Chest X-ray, AP view. Patient: 54 years old, sex M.
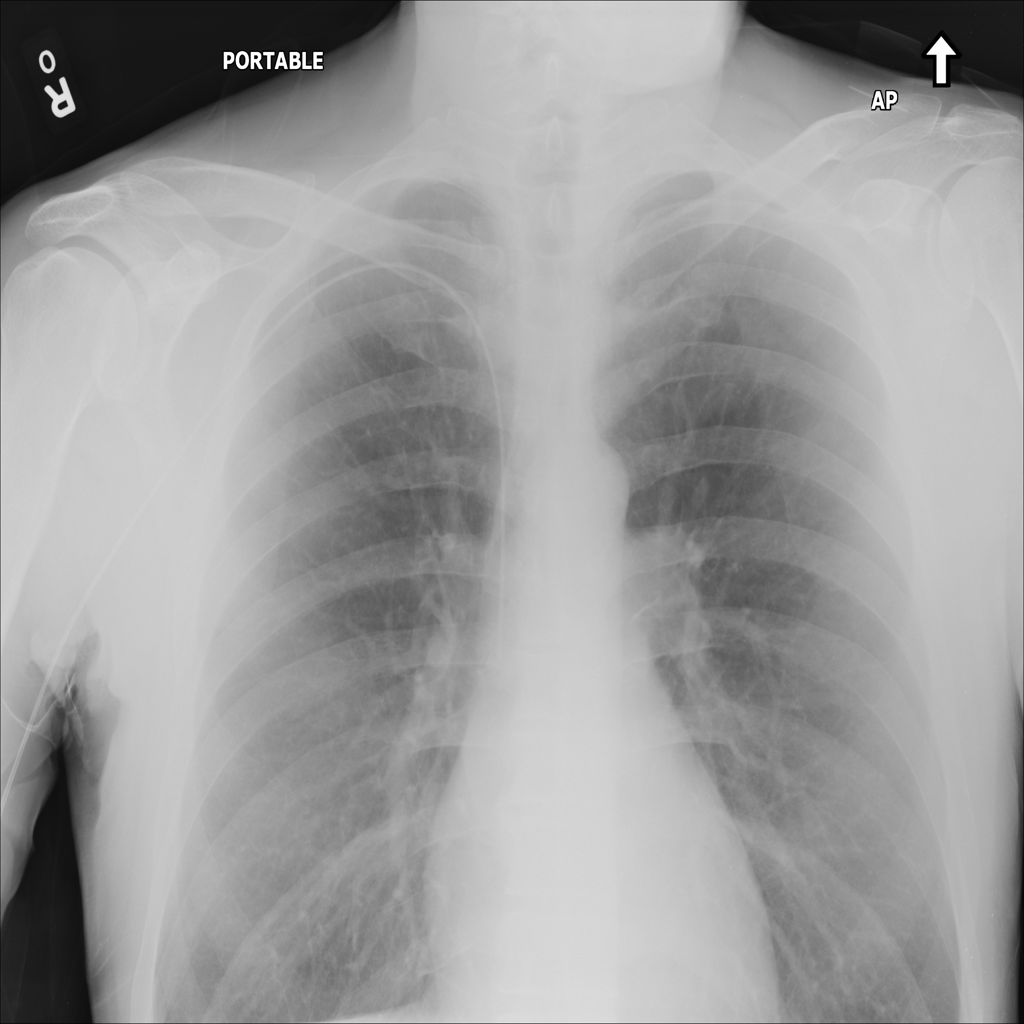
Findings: No Finding